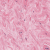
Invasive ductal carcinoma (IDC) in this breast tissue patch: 0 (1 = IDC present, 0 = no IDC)